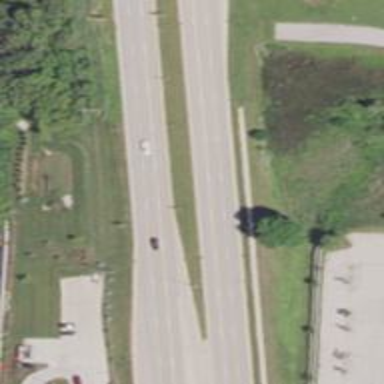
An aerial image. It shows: Primary highway.